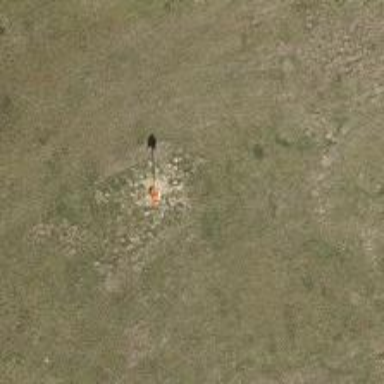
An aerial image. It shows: Pole with roof-covered pipeline marker.